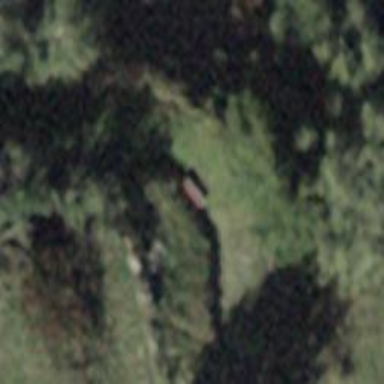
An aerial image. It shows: Bench.